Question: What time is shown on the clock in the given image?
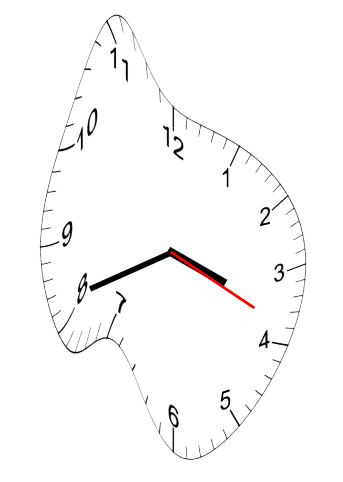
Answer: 03:41:19